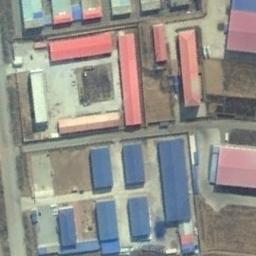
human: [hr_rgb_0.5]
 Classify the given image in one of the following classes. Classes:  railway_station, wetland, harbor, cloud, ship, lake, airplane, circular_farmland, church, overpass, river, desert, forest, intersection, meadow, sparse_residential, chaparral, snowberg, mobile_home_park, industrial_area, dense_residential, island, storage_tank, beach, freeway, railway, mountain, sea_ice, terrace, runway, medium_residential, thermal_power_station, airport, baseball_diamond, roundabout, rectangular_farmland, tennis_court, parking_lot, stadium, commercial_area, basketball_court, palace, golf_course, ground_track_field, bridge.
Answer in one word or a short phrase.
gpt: industrial_area